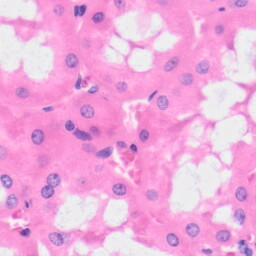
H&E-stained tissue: Kidney